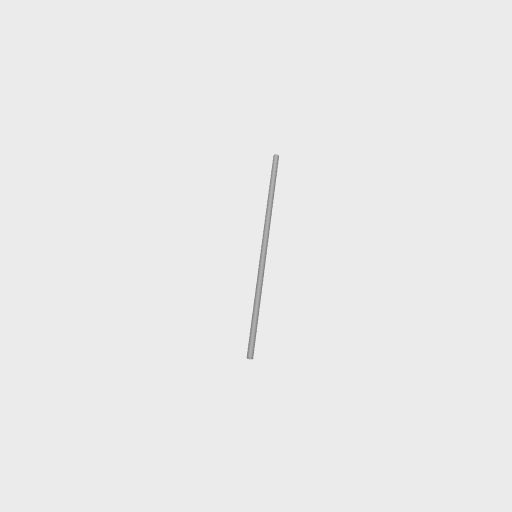
Part: AluminumTube6ID8OD300